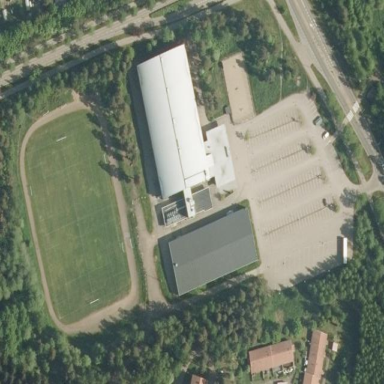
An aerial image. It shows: Sports centre with multiple sport facilities on leisure land.